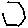
Label: hexagon